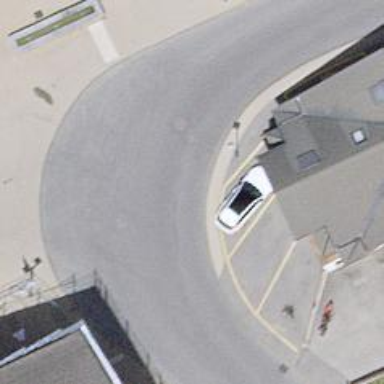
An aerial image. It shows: Bus stop with platform for public transport.